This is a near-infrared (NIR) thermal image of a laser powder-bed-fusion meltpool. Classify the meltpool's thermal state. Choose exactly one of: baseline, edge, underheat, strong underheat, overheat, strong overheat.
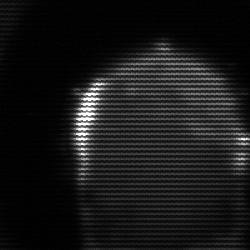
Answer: edge